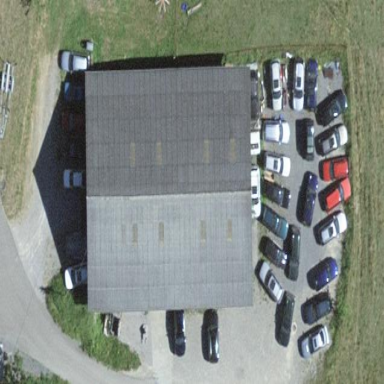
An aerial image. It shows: Warehouse.